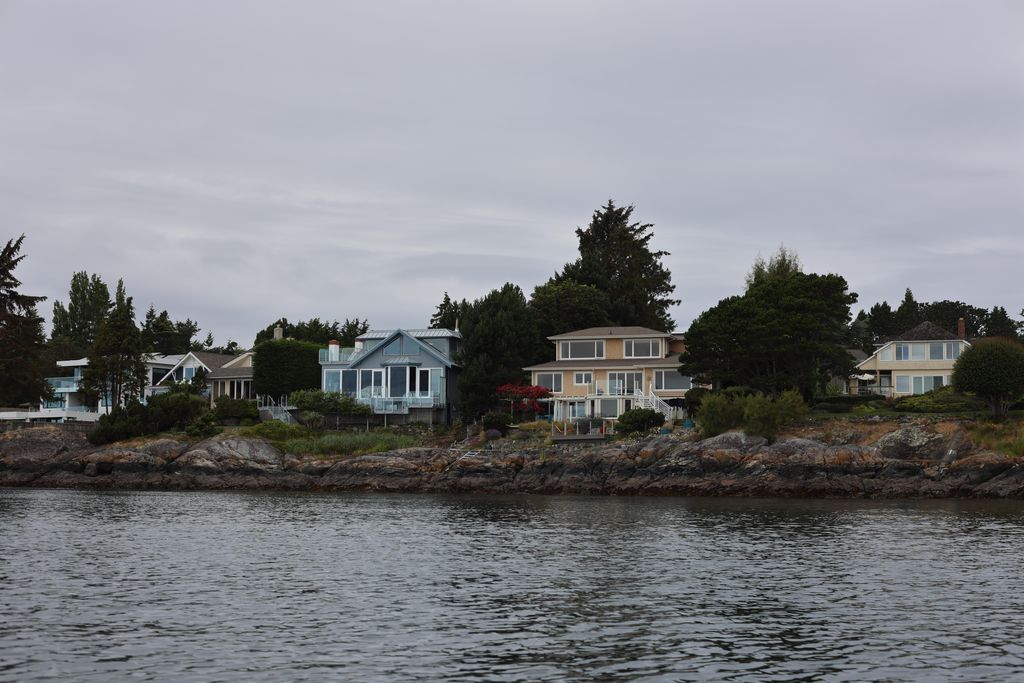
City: victoria